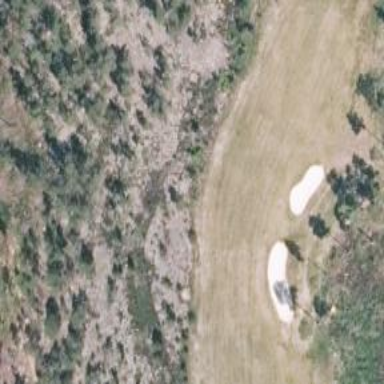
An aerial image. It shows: Golf hole.